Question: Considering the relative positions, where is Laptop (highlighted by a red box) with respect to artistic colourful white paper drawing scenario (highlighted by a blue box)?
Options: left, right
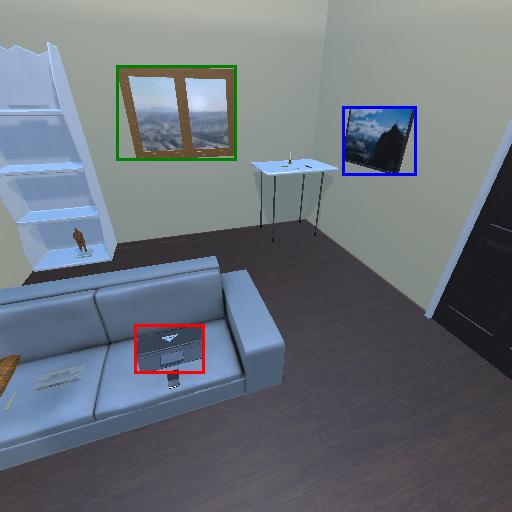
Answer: left